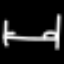
Label: bed